Question: ## Context: A non-intrusive way to reload objects when their description file is changed

---
### Focus: adding dynamic reloading of objects with minimal changes to the existing codebase
Function called by 'FileSystemWatcher' or alike:
'''
void OnFileChanged(string filename, ...)
{
var old3 = GetAssetByFilename(filename);
var new3 = LoadAsset(filename);
...
Utils.CopyFields(new3, old3);
...
}
'''
---
### Notes:
- - - 'LoadAsset''Load*'- 'Asset'-
## Question: How to copy fields automatically (or is there a better way to do this)?
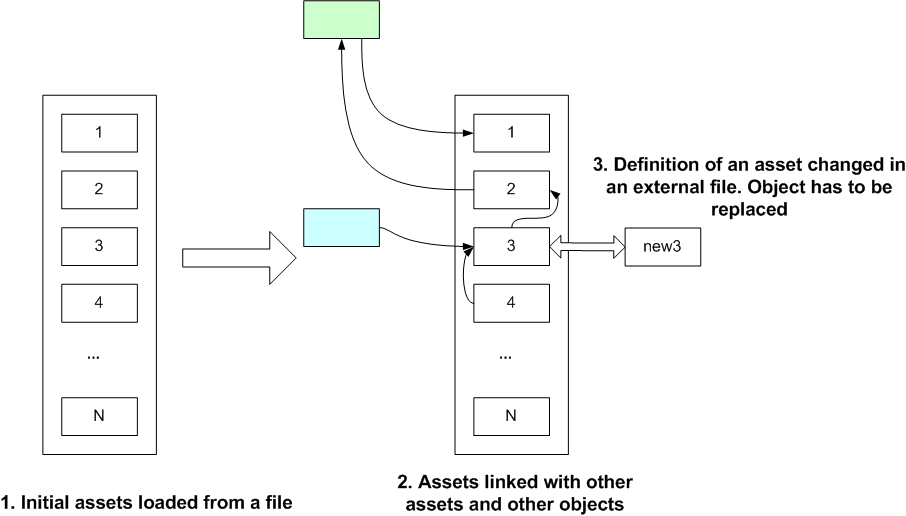
Answer: This seems to do the job:
'''
public static class Utils
{
public static void CopyFields<T>(T source, T destination)
{
var fields = source.GetType().GetFields();
foreach(var field in fields)
{
field.SetValue(destination, field.GetValue(source));
}
}
}
'''